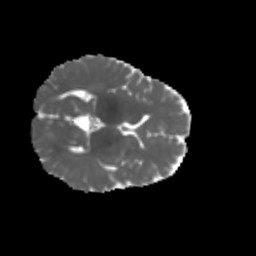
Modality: MD
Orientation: axial
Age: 7
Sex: female
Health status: healthy